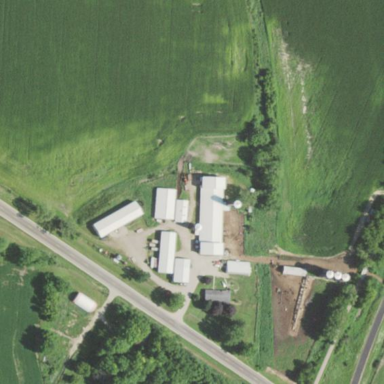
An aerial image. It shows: Farmyard area.